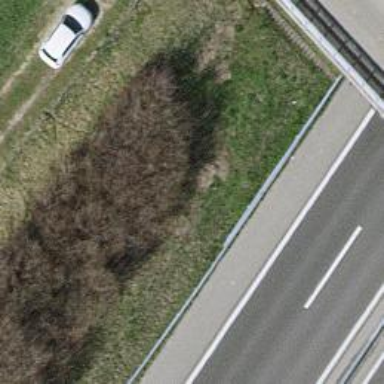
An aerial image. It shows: Hedge acting as barrier.